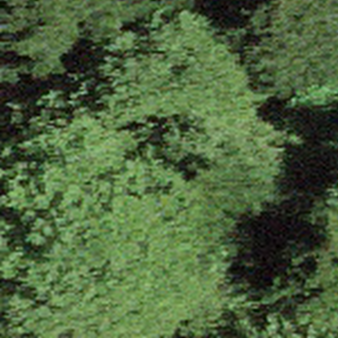
Label: other